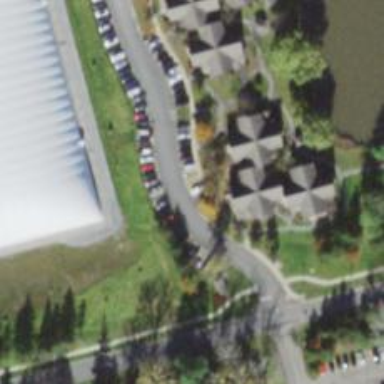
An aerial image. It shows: Parking space.